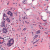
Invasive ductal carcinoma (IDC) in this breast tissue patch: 1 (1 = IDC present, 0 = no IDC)